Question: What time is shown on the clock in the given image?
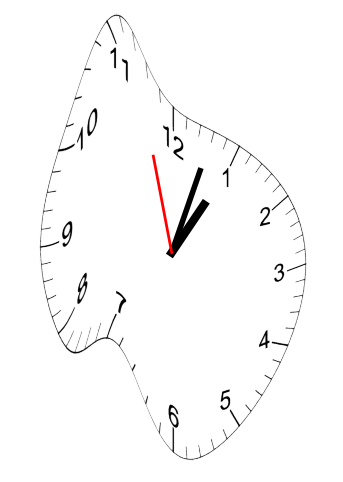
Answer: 01:02:57